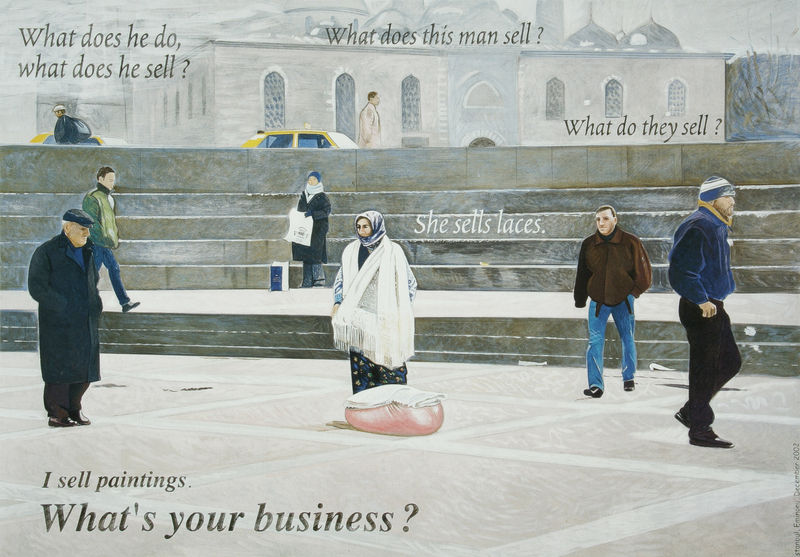
Titel: Ohne Titel (What's Your Business?)
Künstler: Johanna Kandl
Standort: München
Institution: Sammlung Harry Schmitz
Schlagwörter: blau, mann, gelb, menschen, stadt, fenster, frau, grau, männer, strasse, eis, haus, regenschirm, schal, schnee, leute, jacke, mütze, stirnband, bild, häuser, kalt, mantel, realismus, rosa, alltag, schrift, fassade, geschäft, alter mann, modern, winter, platz, auto, figuren, wagen, treppe, treppen, kissen, kopftuch, jeans, stufe, stufen, foto, verkauf, verkäufer, moschee, orient, kälte, text, verkäuferin, hubi, postkarte, verkaufen, islam, türkei, autos, englisch, grlb, bombe, fragen, terrorismus, buisness, business, i sell paintings, kulturen, muschee, paintings, sell, taxi, what do they sell, what does this man sell?, what' your business?, what`s your buisiness?, wie hose, zubi